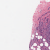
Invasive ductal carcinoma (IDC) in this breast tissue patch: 1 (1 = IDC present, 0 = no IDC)